Question: I have the following css code that uses ellipsis to hide data that overflows.
'''
.foo {
background: #eee;
overflow: hidden;
text-overflow: ellipsis;
width: 100px;
white-space: nowrap;
}
'''
here is my html:
'''
<div class="foo">
<span>Lorem ipsum dolor sit amet, consectetur.</span>
</div>
'''
Here is my jsfiddle
<URL>
When I hover over it in safari, it shows a tooltip for it by default.
But it doesn't do that for other browsers. Is there I can make it applicable on all the browsers?
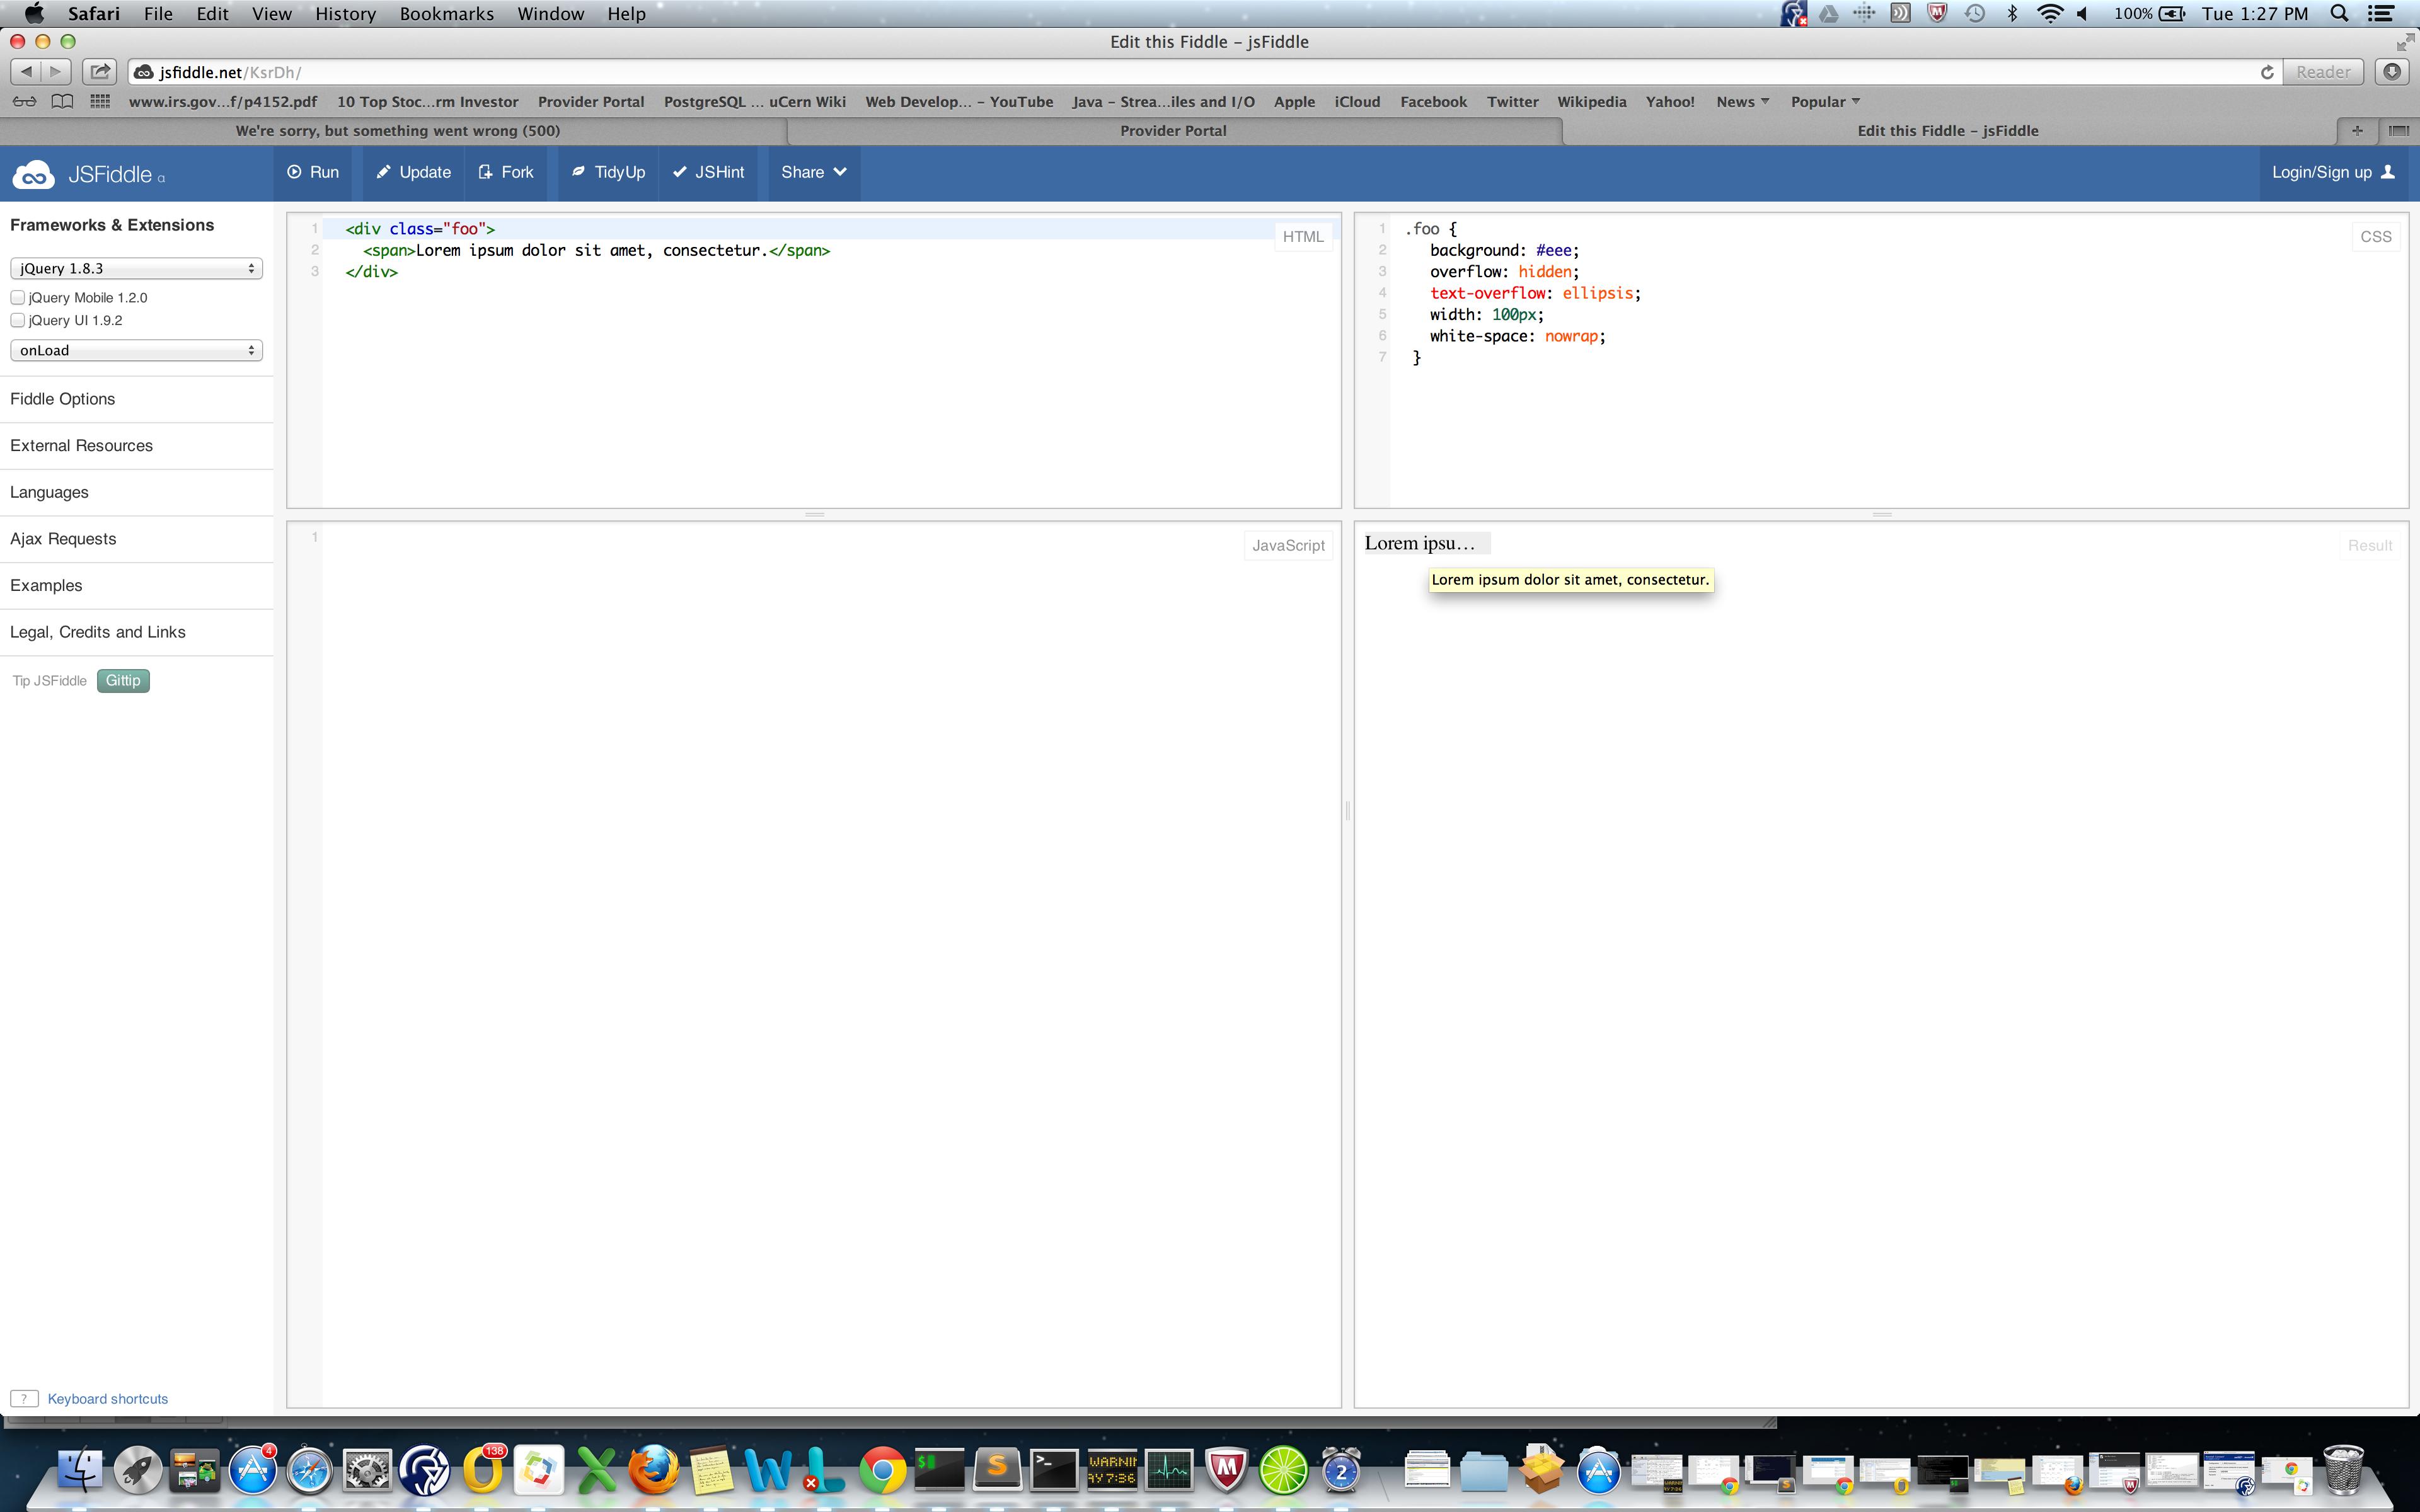
Answer: I believe Safari is the only browser that assumes you want it displayed when someone mouses over it. If that is the desired effect, then add the content in the title. Then all browsers should see it.
'''
<div class="foo">
<span title="Lorem ipsum dolor sit amet, consectetur.">Lorem ipsum dolor sit amet, consectetur.
</span>
</div>
.foo {
background: #eee;
overflow: hidden;
text-overflow: ellipsis;
width: 100px;
white-space: nowrap;
}
'''
<URL>